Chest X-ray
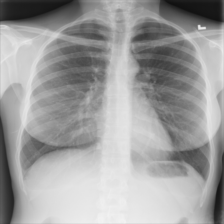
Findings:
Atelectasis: negative
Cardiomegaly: negative
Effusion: negative
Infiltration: negative
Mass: negative
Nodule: negative
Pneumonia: negative
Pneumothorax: negative
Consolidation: negative
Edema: negative
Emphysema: negative
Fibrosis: negative
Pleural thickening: negative
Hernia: negative